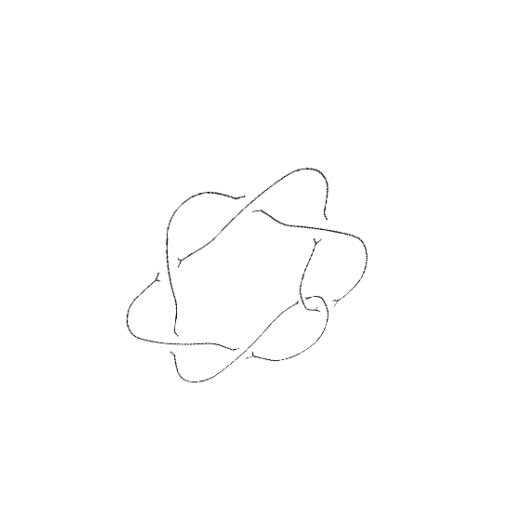
Crossing number: 7